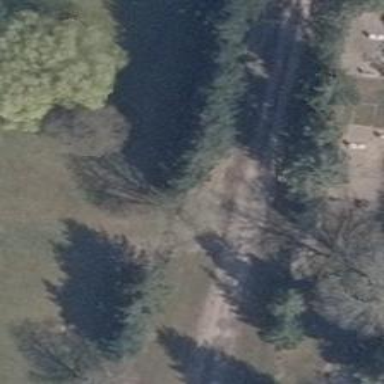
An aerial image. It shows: Row of trees in natural setting.